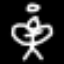
Label: angel